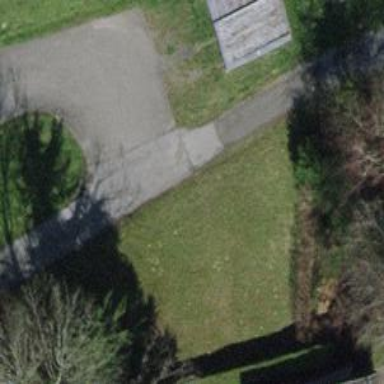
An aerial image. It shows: Pebblestone driveway path.